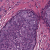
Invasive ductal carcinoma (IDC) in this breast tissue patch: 0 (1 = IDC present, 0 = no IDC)